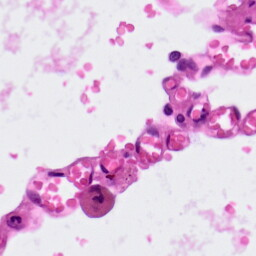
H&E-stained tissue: Lung